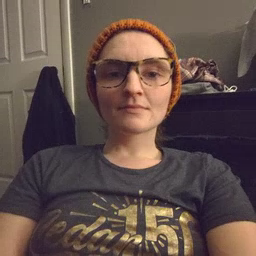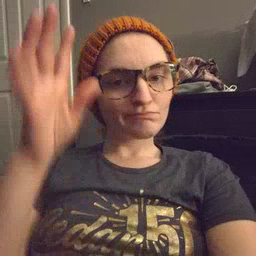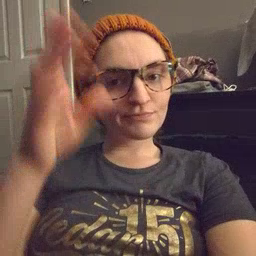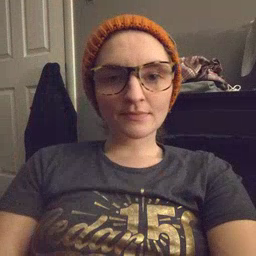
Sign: pretend